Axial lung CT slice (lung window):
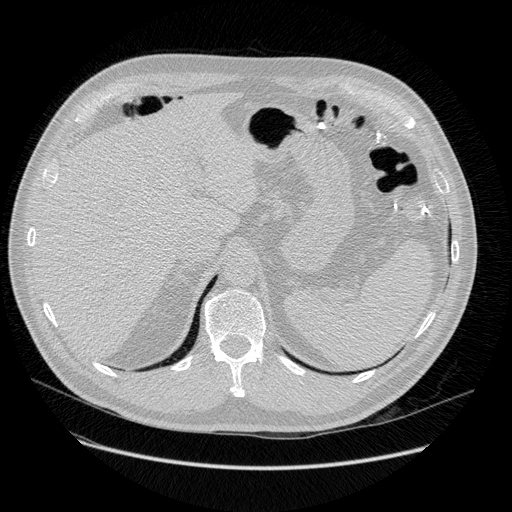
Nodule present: no